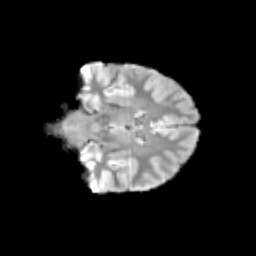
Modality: T2w
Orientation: coronal
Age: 11
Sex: male
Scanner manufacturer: siemens
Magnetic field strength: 3 T
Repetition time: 3.8 s
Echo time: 0.07 s